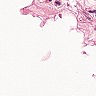
Metastatic tissue present: no